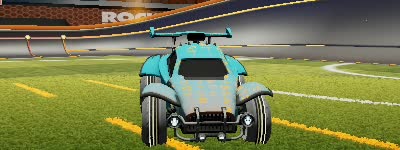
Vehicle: octane